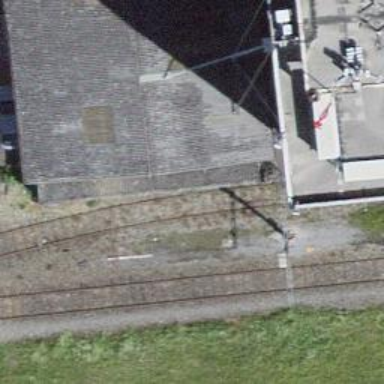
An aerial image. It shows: Single track railway spur with electrification through contact line.